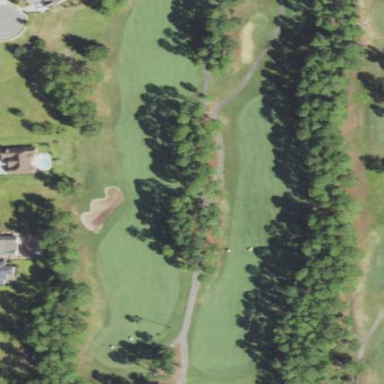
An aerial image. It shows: Grassy area designated as golf fairway.